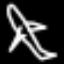
Label: airplane